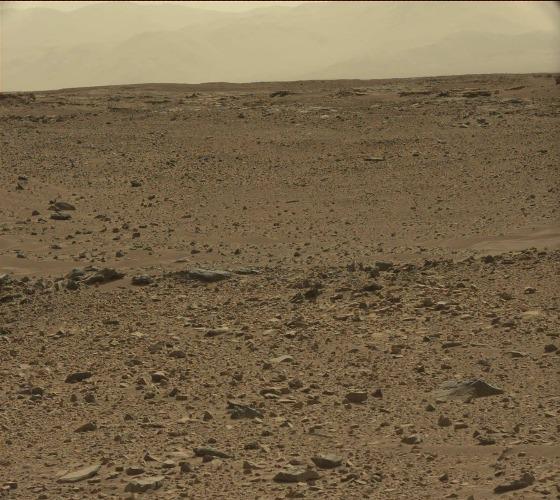
Terrain classes present: Bedrock, Gravel / Sand / Soil, Rock, Sky / Distant Mountains